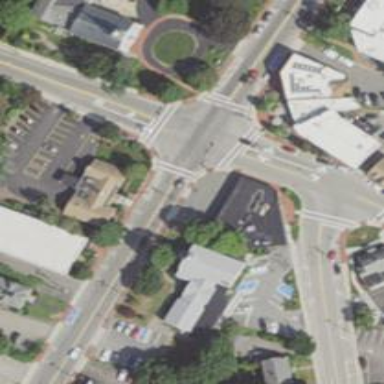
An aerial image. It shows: Marked road crossing.